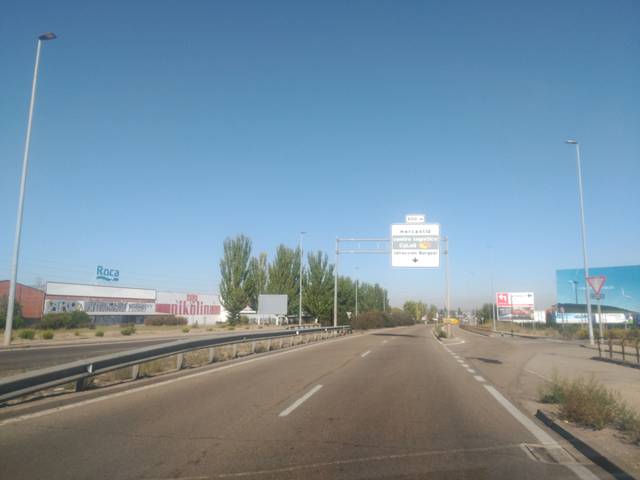
Region: Spain
Coordinates: 41.622, -4.696